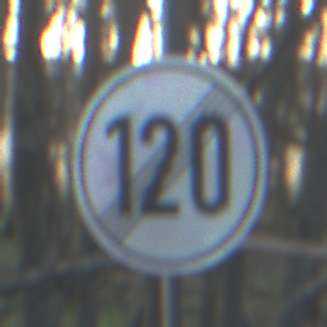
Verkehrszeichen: EndeGeschwindigkeit120
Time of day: SunriseSunset
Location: Outdoor (Nature)
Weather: Clear
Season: Winter
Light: Natural